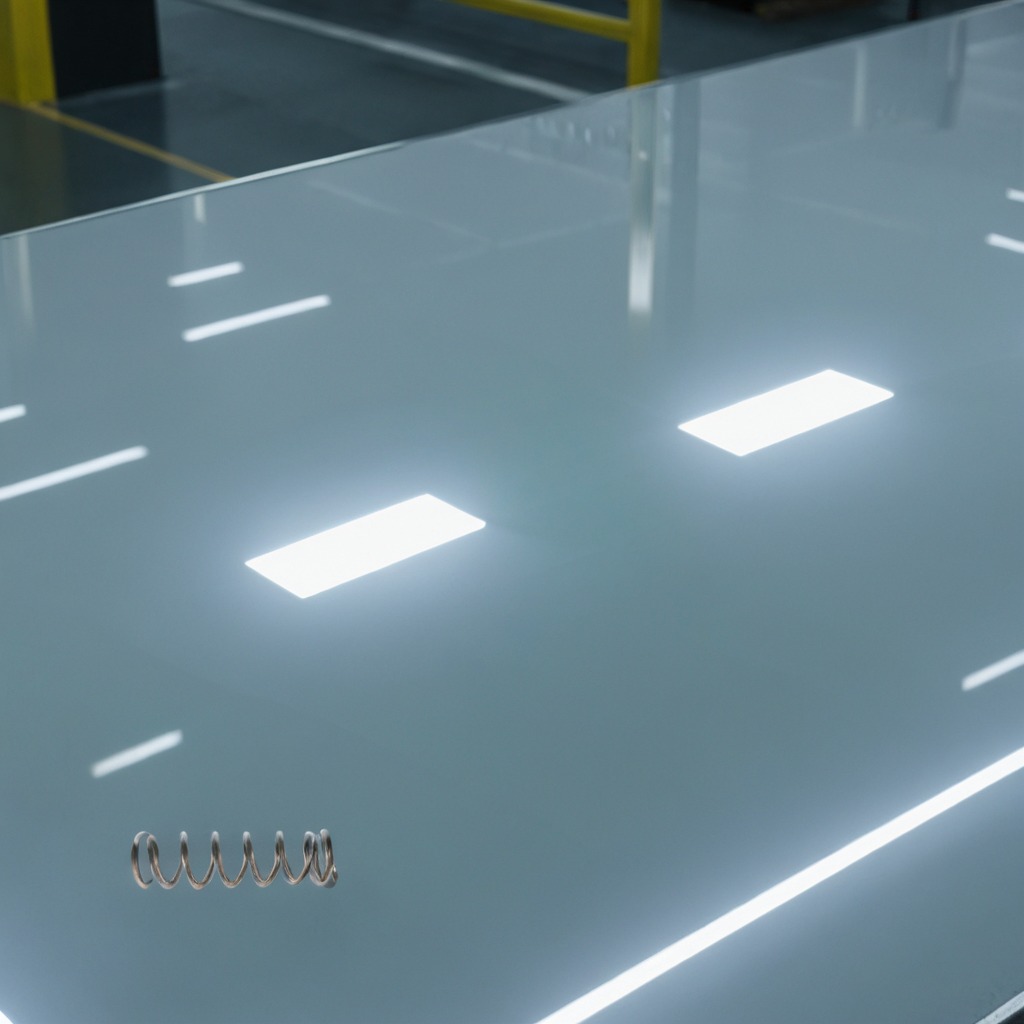
A coiled metal spring lies on a high-gloss table in a ship maintenance bay industrial lighting.